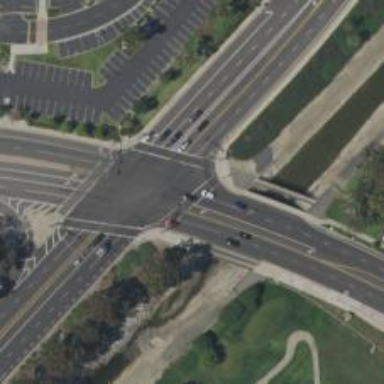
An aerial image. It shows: Crossing on the cycleway.